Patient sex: M
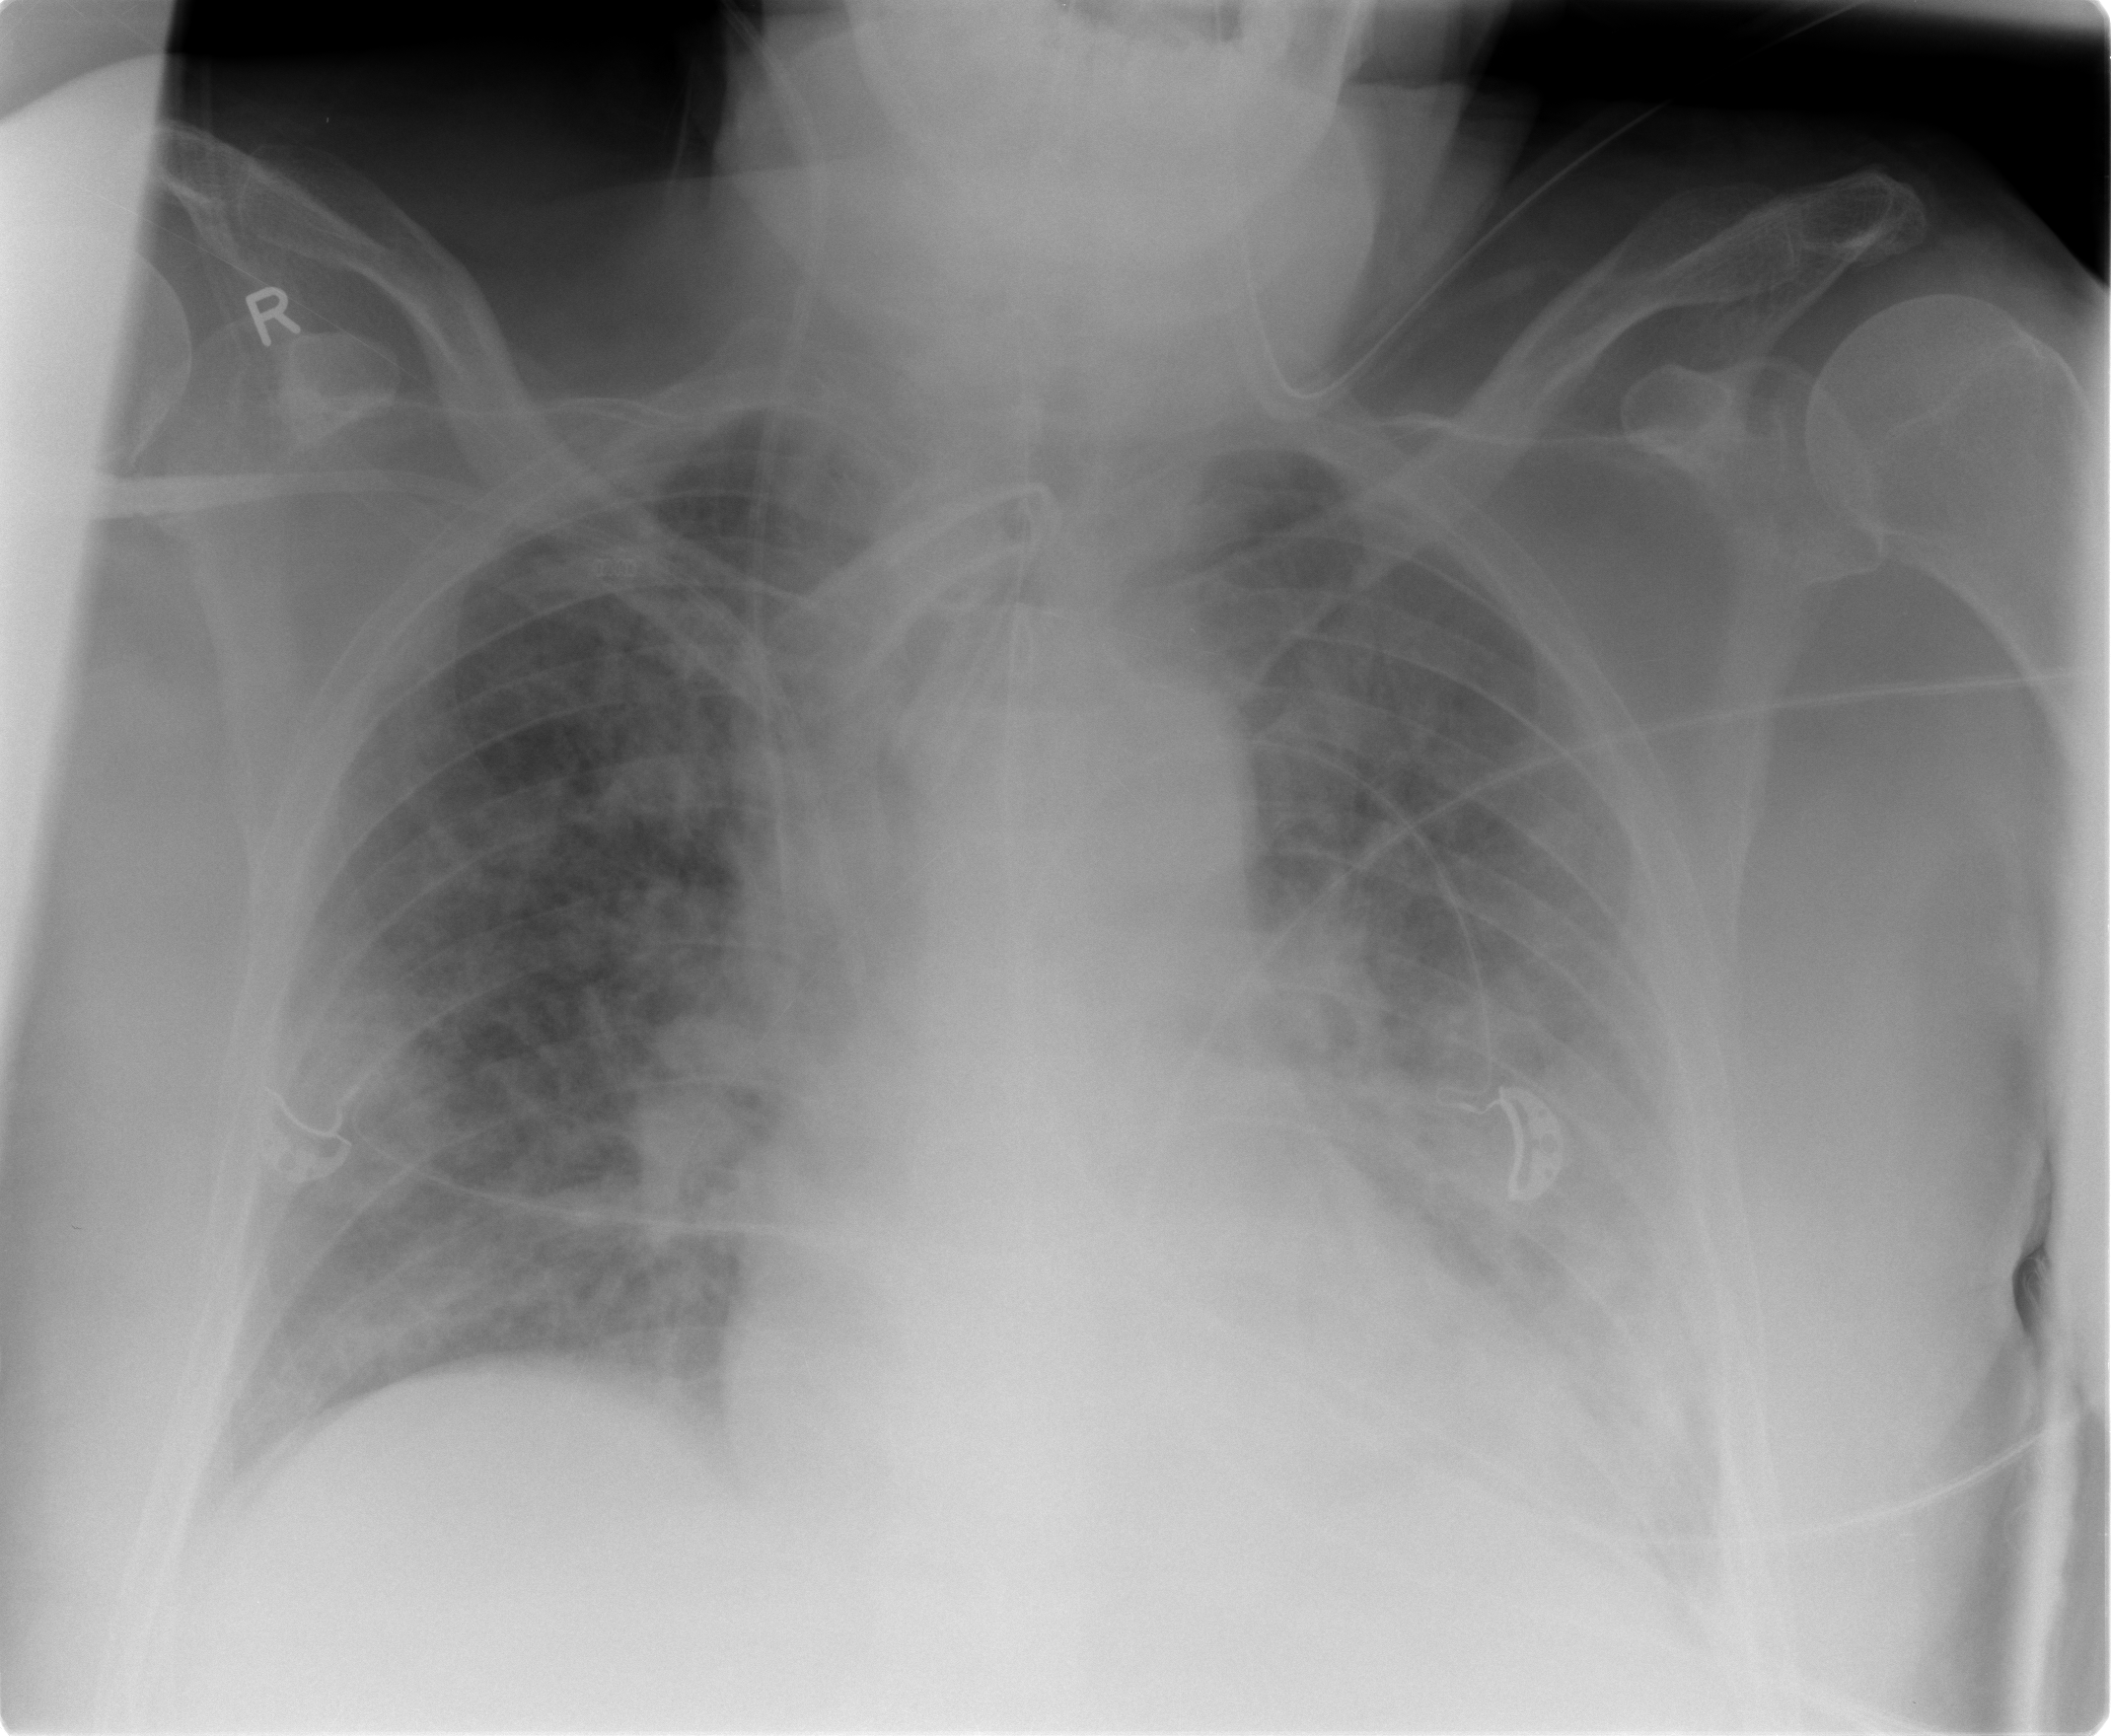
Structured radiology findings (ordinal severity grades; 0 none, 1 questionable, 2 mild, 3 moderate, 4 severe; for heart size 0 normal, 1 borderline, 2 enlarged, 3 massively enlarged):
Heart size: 2
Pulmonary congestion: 3
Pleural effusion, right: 0
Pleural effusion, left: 2
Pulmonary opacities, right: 2
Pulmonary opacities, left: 3
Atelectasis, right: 2
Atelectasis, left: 2